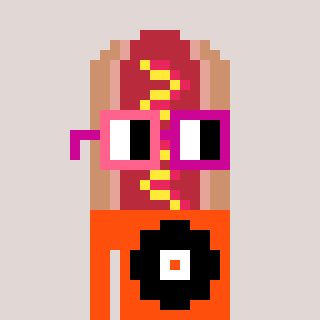
a pixel art character with square pink and red glasses, a hotdog-shaped head and a orange-colored body on a warm background